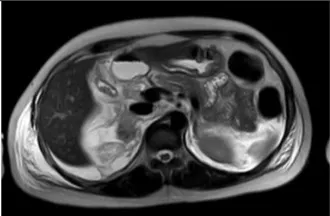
Axial. Views of abdominal Magnetic resonance imaging (MRI) at the time of admission.
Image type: radiology (mri)